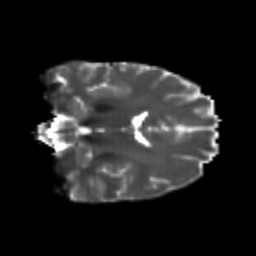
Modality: T2w
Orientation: coronal
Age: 23
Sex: female
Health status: healthy
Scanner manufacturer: philips
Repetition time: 7.387 s
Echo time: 0.08599 s